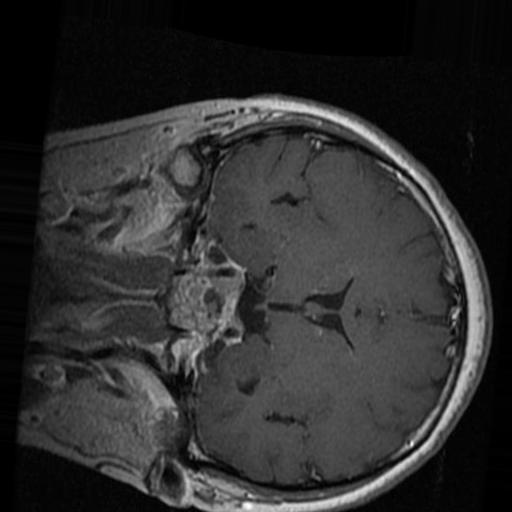
Label: brain_tumor